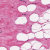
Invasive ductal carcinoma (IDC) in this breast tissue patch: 0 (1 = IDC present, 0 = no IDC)